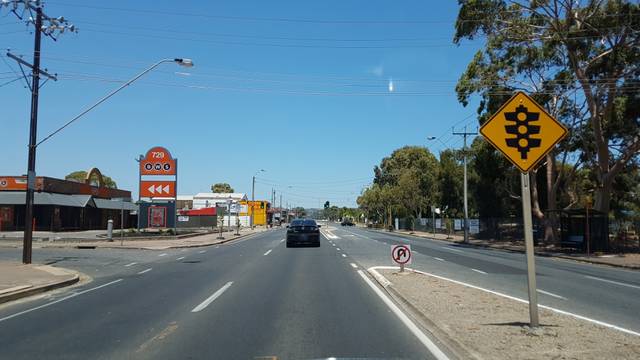
Region: Australia
Coordinates: -34.99, 138.557